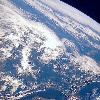
Label: cloud